Field crop: tomato
Growth stage: 2
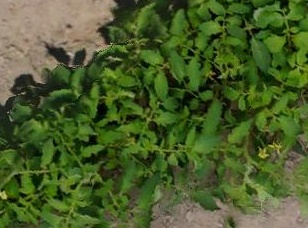
Species: tomato